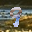
Label: 9